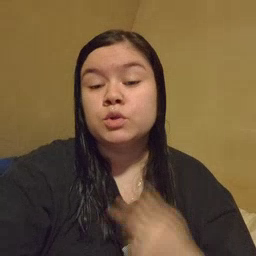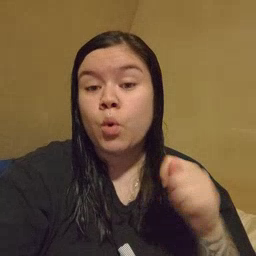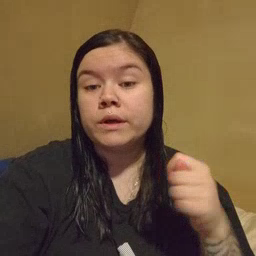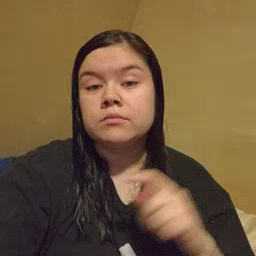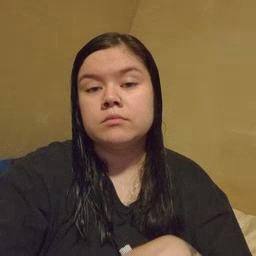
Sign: toy